Question: I'm trying to draw multiple rectangles on a panel. I created an 'ArrayList<Shape>' and initialized in my constructor. In my 'paintComponent' method, I draw a rectangle and then add it to the 'ArrayList'. But when I do that, the drawing outcome on my panel turns out weird. As I drag to draw my first rectangle, I get this:

Here's part of my code:
'''
public class MyMouseListener extends MouseAdapter {
@Override
public void mousePressed(final MouseEvent theEvent) {
myStartPoint = theEvent.getPoint();
repaint();
}
@Override
public void mouseReleased(final MouseEvent theEvent) {
myEndPoint = theEvent.getPoint();
repaint();
}
}
public class MyMouseMotionHandler extends MouseMotionAdapter {
@Override
public void mouseDragged(final MouseEvent theEvent) {
myEndPoint = theEvent.getPoint();
repaint();
}
}
/**
* Paints some rectangles.
*
* @param theGraphics The graphics context to use for painting.
*/
@Override
public void paintComponent(final Graphics theGraphics) {
super.paintComponent(theGraphics);
final Graphics2D g2d = (Graphics2D) theGraphics;
// for better graphics display
g2d.setRenderingHint(RenderingHints.KEY_ANTIALIASING,
RenderingHints.VALUE_ANTIALIAS_ON);
g2d.setPaint(new Color(51, 0, 111));
g2d.setStroke(new BasicStroke(3));
final double x = myStartPoint.getX();
final double y = myStartPoint.getY();
final double xEnd = myEndPoint.getX();
final double yEnd = myEndPoint.getY();
if (xEnd> x && yEnd > y) {
final Shape rectangle = new Rectangle2D.
Double(x, y, xEnd - x, yEnd - y);
g2d.draw(rectangle);
myDrawings.add(rectangle);
}
for (Shape s : myDrawings) {
g2d.draw(s);
}
}
'''
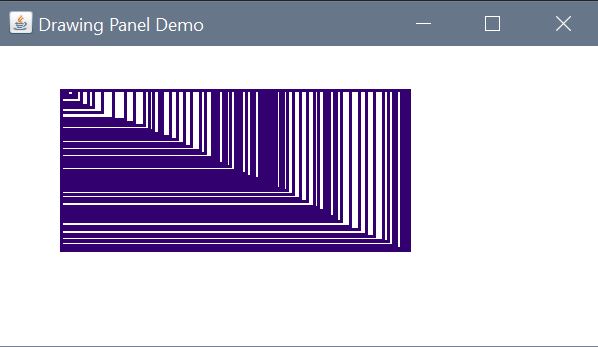
Answer: Don't do any code logic within paintComponent -- that method is for drawing and drawing only, and that is the source of your bug. Add the rectangle to the ArrayList in the mouse listener, on mouse release.
When I have done a similar project, I usually have one Rectangle field that I use to draw with the mouse listener on mouse drag, and which is draw within paintComponent. Then on mouse release I place that rectangle into the ArrayList, and set the class field as null.
e.g.,
'''
import java.awt.Color;
import java.awt.Dimension;
import java.awt.Graphics;
import java.awt.Graphics2D;
import java.awt.Point;
import java.awt.Rectangle;
import java.awt.Shape;
import java.awt.event.MouseAdapter;
import java.awt.event.MouseEvent;
import java.util.ArrayList;
import java.util.List;
import javax.swing.*;
@SuppressWarnings("serial")
public class RectangleDraw extends JPanel {
private static final int PREF_W = 800;
private static final int PREF_H = 650;
private static final Color TEMP_RECT_COLOR = Color.LIGHT_GRAY;
private static final Color SHAPE_COLOR = Color.RED;
private Rectangle tempRect = null;
private List<Shape> shapes = new ArrayList<>();
public RectangleDraw() {
MyMouse myMouse = new MyMouse();
addMouseListener(myMouse);
addMouseMotionListener(myMouse);
}
@Override
protected void paintComponent(Graphics g) {
super.paintComponent(g);
Graphics2D g2 = (Graphics2D) g;
// draw the temporary rectangle if not null
if (tempRect != null) {
g2.setColor(TEMP_RECT_COLOR);
g2.draw(tempRect);
}
// draw all the rectangles in the list
g2.setColor(SHAPE_COLOR);
for (Shape shape : shapes) {
g2.draw(shape);
}
}
// size the GUI to my specification
@Override
public Dimension getPreferredSize() {
if (isPreferredSizeSet()) {
return super.getPreferredSize();
}
return new Dimension(PREF_W, PREF_H);
}
// My mouse listener and mouse motion listener
private class MyMouse extends MouseAdapter {
private Point p1; // start point
@Override
public void mousePressed(MouseEvent e) {
p1 = e.getPoint();
}
@Override
public void mouseDragged(MouseEvent e) {
// create temporary rectangle
tempRect = createRectangle(e);
repaint();
}
@Override
public void mouseReleased(MouseEvent e) {
tempRect = null; // null temp rectangle and
// add rectangle to List
shapes.add(createRectangle(e));
repaint();
}
// create a rectangle from start point and current point
private Rectangle createRectangle(MouseEvent e) {
Point p2 = e.getPoint();
int x = Math.min(p1.x, p2.x);
int y = Math.min(p1.y, p2.y);
int w = Math.abs(p1.x - p2.x);
int h = Math.abs(p1.y - p2.y);
Rectangle rect = new Rectangle(x, y, w, h);
return rect;
}
}
private static void createAndShowGui() {
JFrame frame = new JFrame("Rectangle Draw");
frame.setDefaultCloseOperation(JFrame.EXIT_ON_CLOSE);
frame.getContentPane().add(new RectangleDraw());
frame.pack();
frame.setLocationRelativeTo(null);
frame.setVisible(true);
}
public static void main(String[] args) {
SwingUtilities.invokeLater(() -> createAndShowGui());
}
}
'''